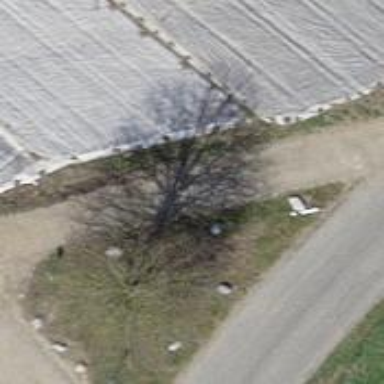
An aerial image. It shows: Single tag "natural: tree."